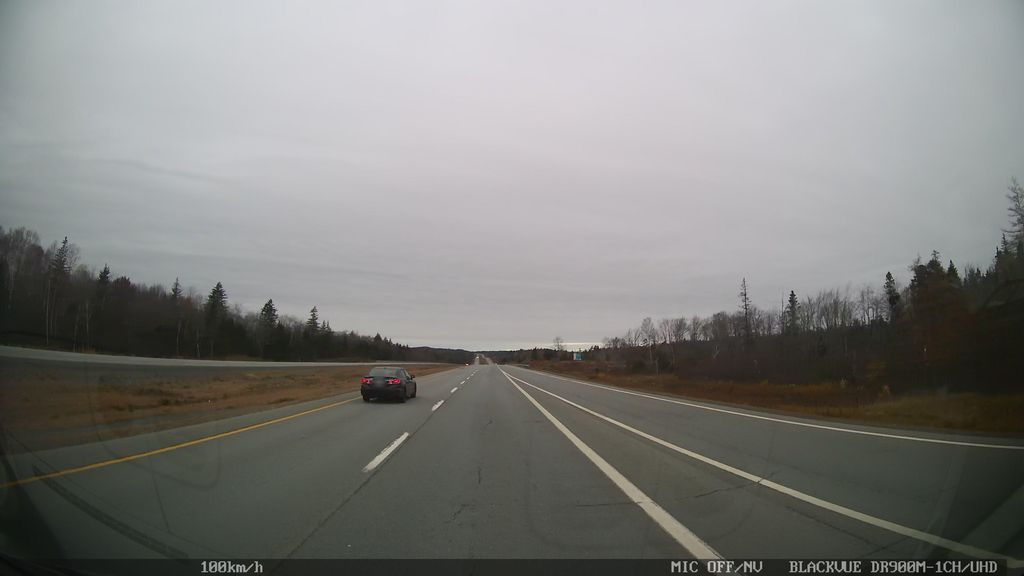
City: halifax